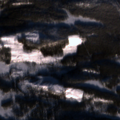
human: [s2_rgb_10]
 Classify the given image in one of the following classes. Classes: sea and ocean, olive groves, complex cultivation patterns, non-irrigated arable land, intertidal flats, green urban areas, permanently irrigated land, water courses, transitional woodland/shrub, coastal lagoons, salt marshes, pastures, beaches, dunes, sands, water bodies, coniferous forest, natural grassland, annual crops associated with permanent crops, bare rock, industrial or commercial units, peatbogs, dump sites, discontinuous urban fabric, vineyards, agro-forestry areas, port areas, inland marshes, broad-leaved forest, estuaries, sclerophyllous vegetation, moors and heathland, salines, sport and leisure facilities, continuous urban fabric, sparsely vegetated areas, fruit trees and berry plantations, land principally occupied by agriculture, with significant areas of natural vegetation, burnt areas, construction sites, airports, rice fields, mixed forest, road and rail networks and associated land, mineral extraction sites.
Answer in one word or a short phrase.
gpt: coniferous forest, transitional woodland/shrub